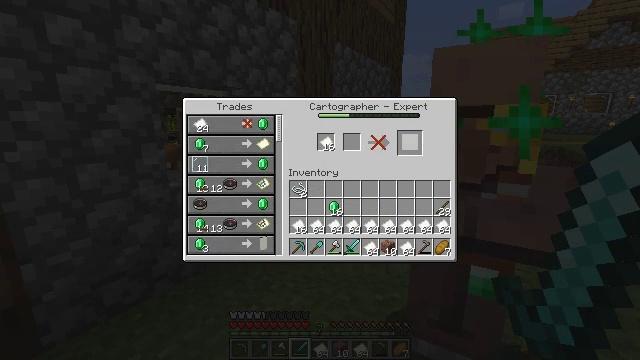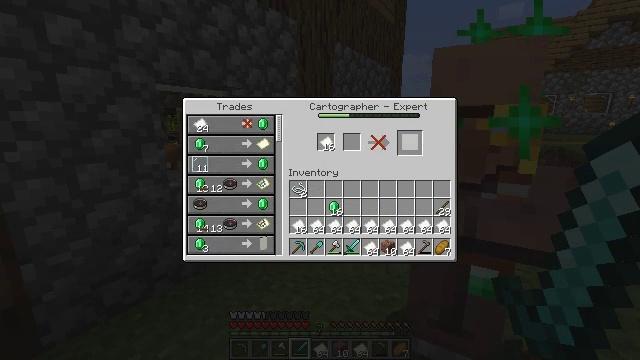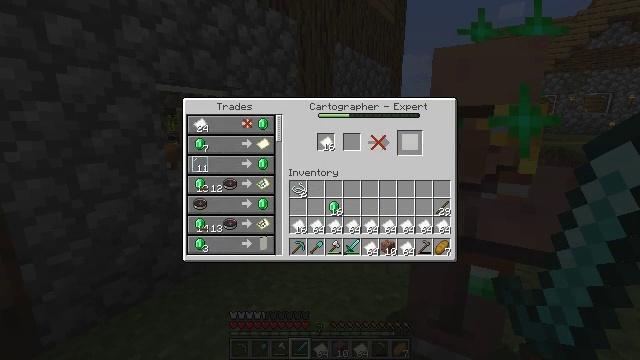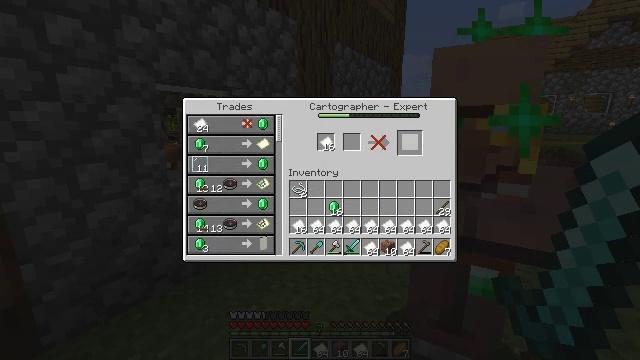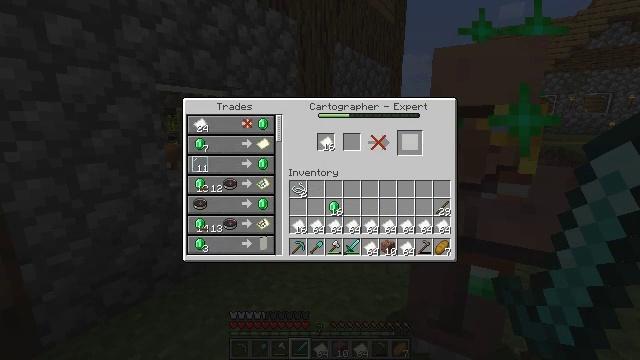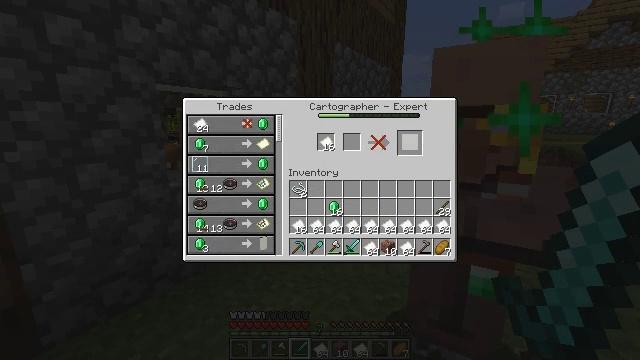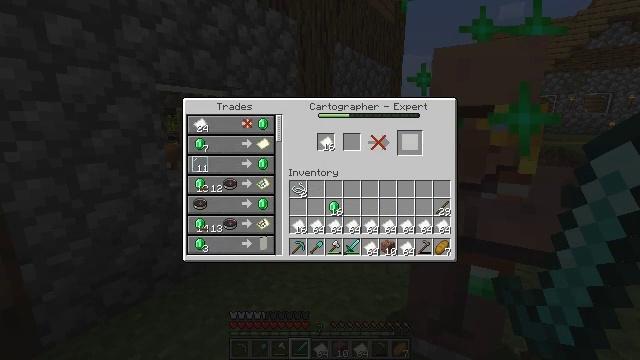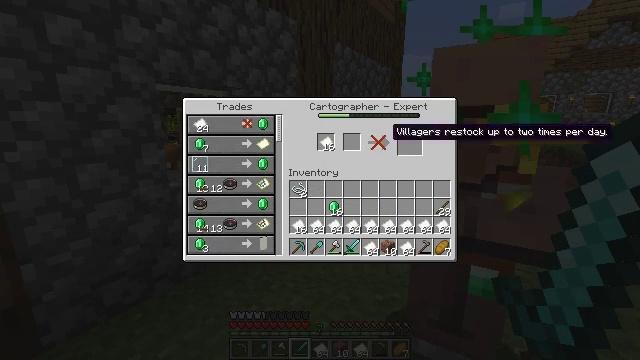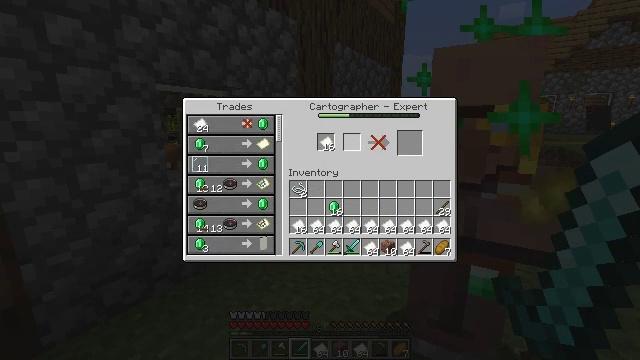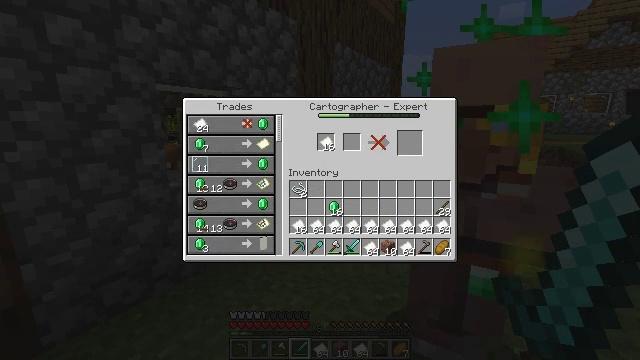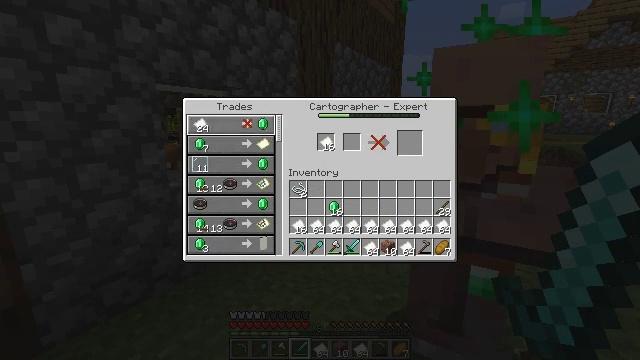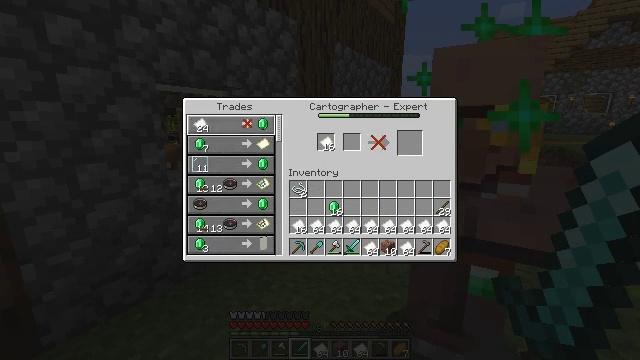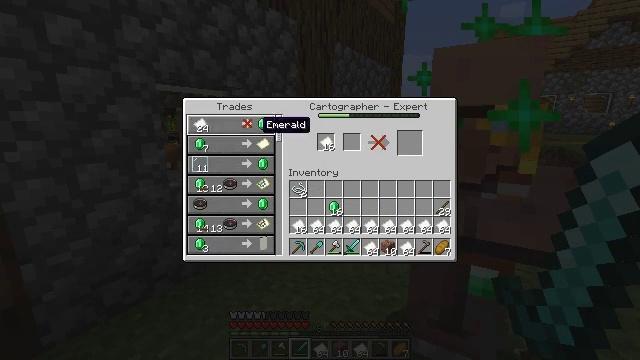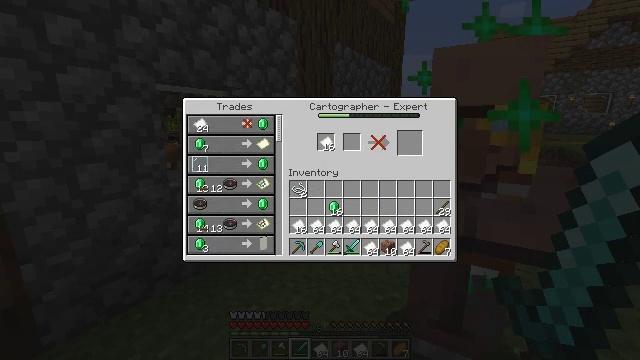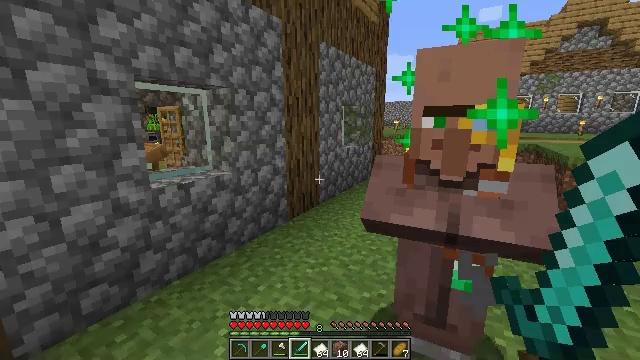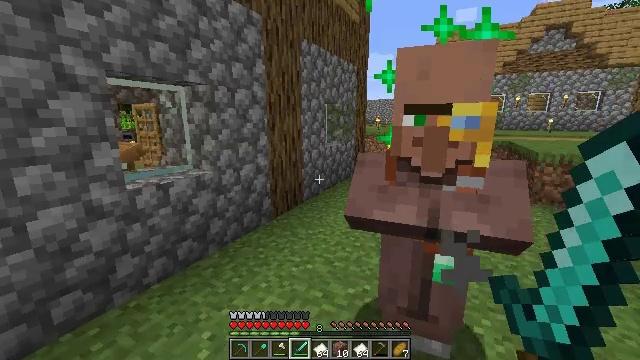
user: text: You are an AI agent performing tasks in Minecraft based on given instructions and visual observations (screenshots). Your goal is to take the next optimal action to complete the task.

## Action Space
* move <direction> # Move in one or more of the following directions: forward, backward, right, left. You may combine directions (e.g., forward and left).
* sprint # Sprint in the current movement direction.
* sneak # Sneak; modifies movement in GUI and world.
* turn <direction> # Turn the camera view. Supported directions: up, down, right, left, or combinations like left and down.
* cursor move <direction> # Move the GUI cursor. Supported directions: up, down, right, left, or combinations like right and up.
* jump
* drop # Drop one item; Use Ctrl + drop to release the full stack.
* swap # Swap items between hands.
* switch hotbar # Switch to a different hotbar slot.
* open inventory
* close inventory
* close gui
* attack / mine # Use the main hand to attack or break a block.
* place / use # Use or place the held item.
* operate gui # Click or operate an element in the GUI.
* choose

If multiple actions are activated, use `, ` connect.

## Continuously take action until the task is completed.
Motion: motion action
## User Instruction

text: Open the crafting table to craft an emerald.
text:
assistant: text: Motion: sneak, operate gui
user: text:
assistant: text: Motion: sneak, operate gui
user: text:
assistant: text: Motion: sneak, operate gui
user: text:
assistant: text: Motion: sneak
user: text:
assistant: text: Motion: sneak
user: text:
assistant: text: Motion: sneak
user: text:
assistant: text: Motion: sneak, cursor move left
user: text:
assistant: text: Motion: sneak, cursor move left
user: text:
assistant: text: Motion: sneak, cursor move left
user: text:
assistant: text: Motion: cursor move left
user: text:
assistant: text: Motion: no_op
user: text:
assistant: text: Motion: no_op
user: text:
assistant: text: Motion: cursor move right
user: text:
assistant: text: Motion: cursor move right
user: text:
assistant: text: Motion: turn right
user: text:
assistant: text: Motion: turn right and down
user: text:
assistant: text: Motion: turn right
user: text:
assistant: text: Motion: turn right
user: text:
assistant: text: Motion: turn right
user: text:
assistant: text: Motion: turn right
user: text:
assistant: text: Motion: move right
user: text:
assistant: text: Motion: move right
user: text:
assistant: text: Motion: move forward and move right
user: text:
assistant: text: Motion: move forward and move right
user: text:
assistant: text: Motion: move forward and move right
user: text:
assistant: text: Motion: move forward and move right
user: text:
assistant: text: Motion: move forward and move right
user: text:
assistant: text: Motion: move forward
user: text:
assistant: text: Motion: move forward
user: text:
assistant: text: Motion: move forward